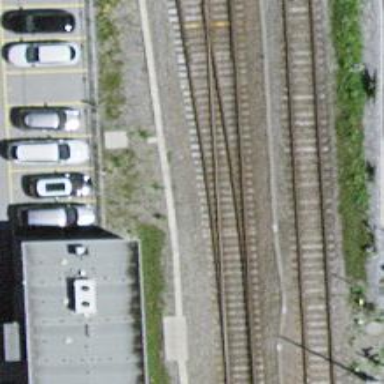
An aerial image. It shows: Railway switch.